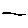
Label: line